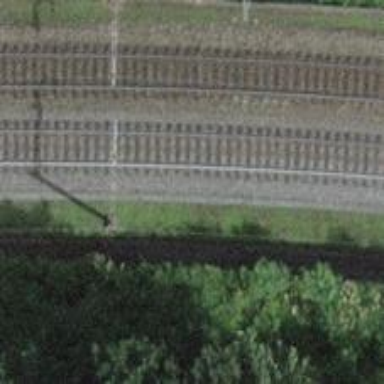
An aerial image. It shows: Railway track with contact line for electrification.